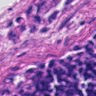
Metastatic tissue present: yes